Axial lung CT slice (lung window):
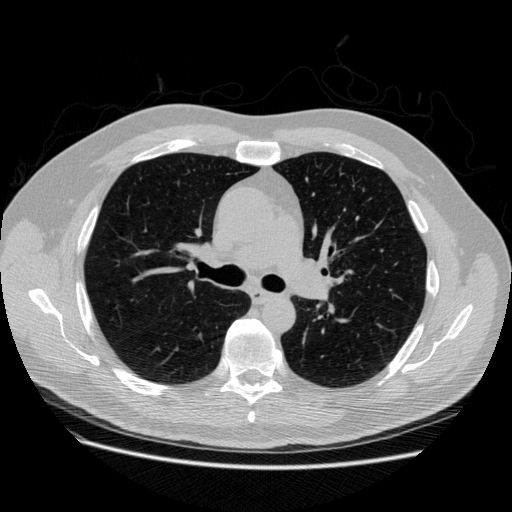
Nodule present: no